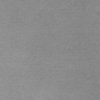
Label: dusty